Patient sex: F
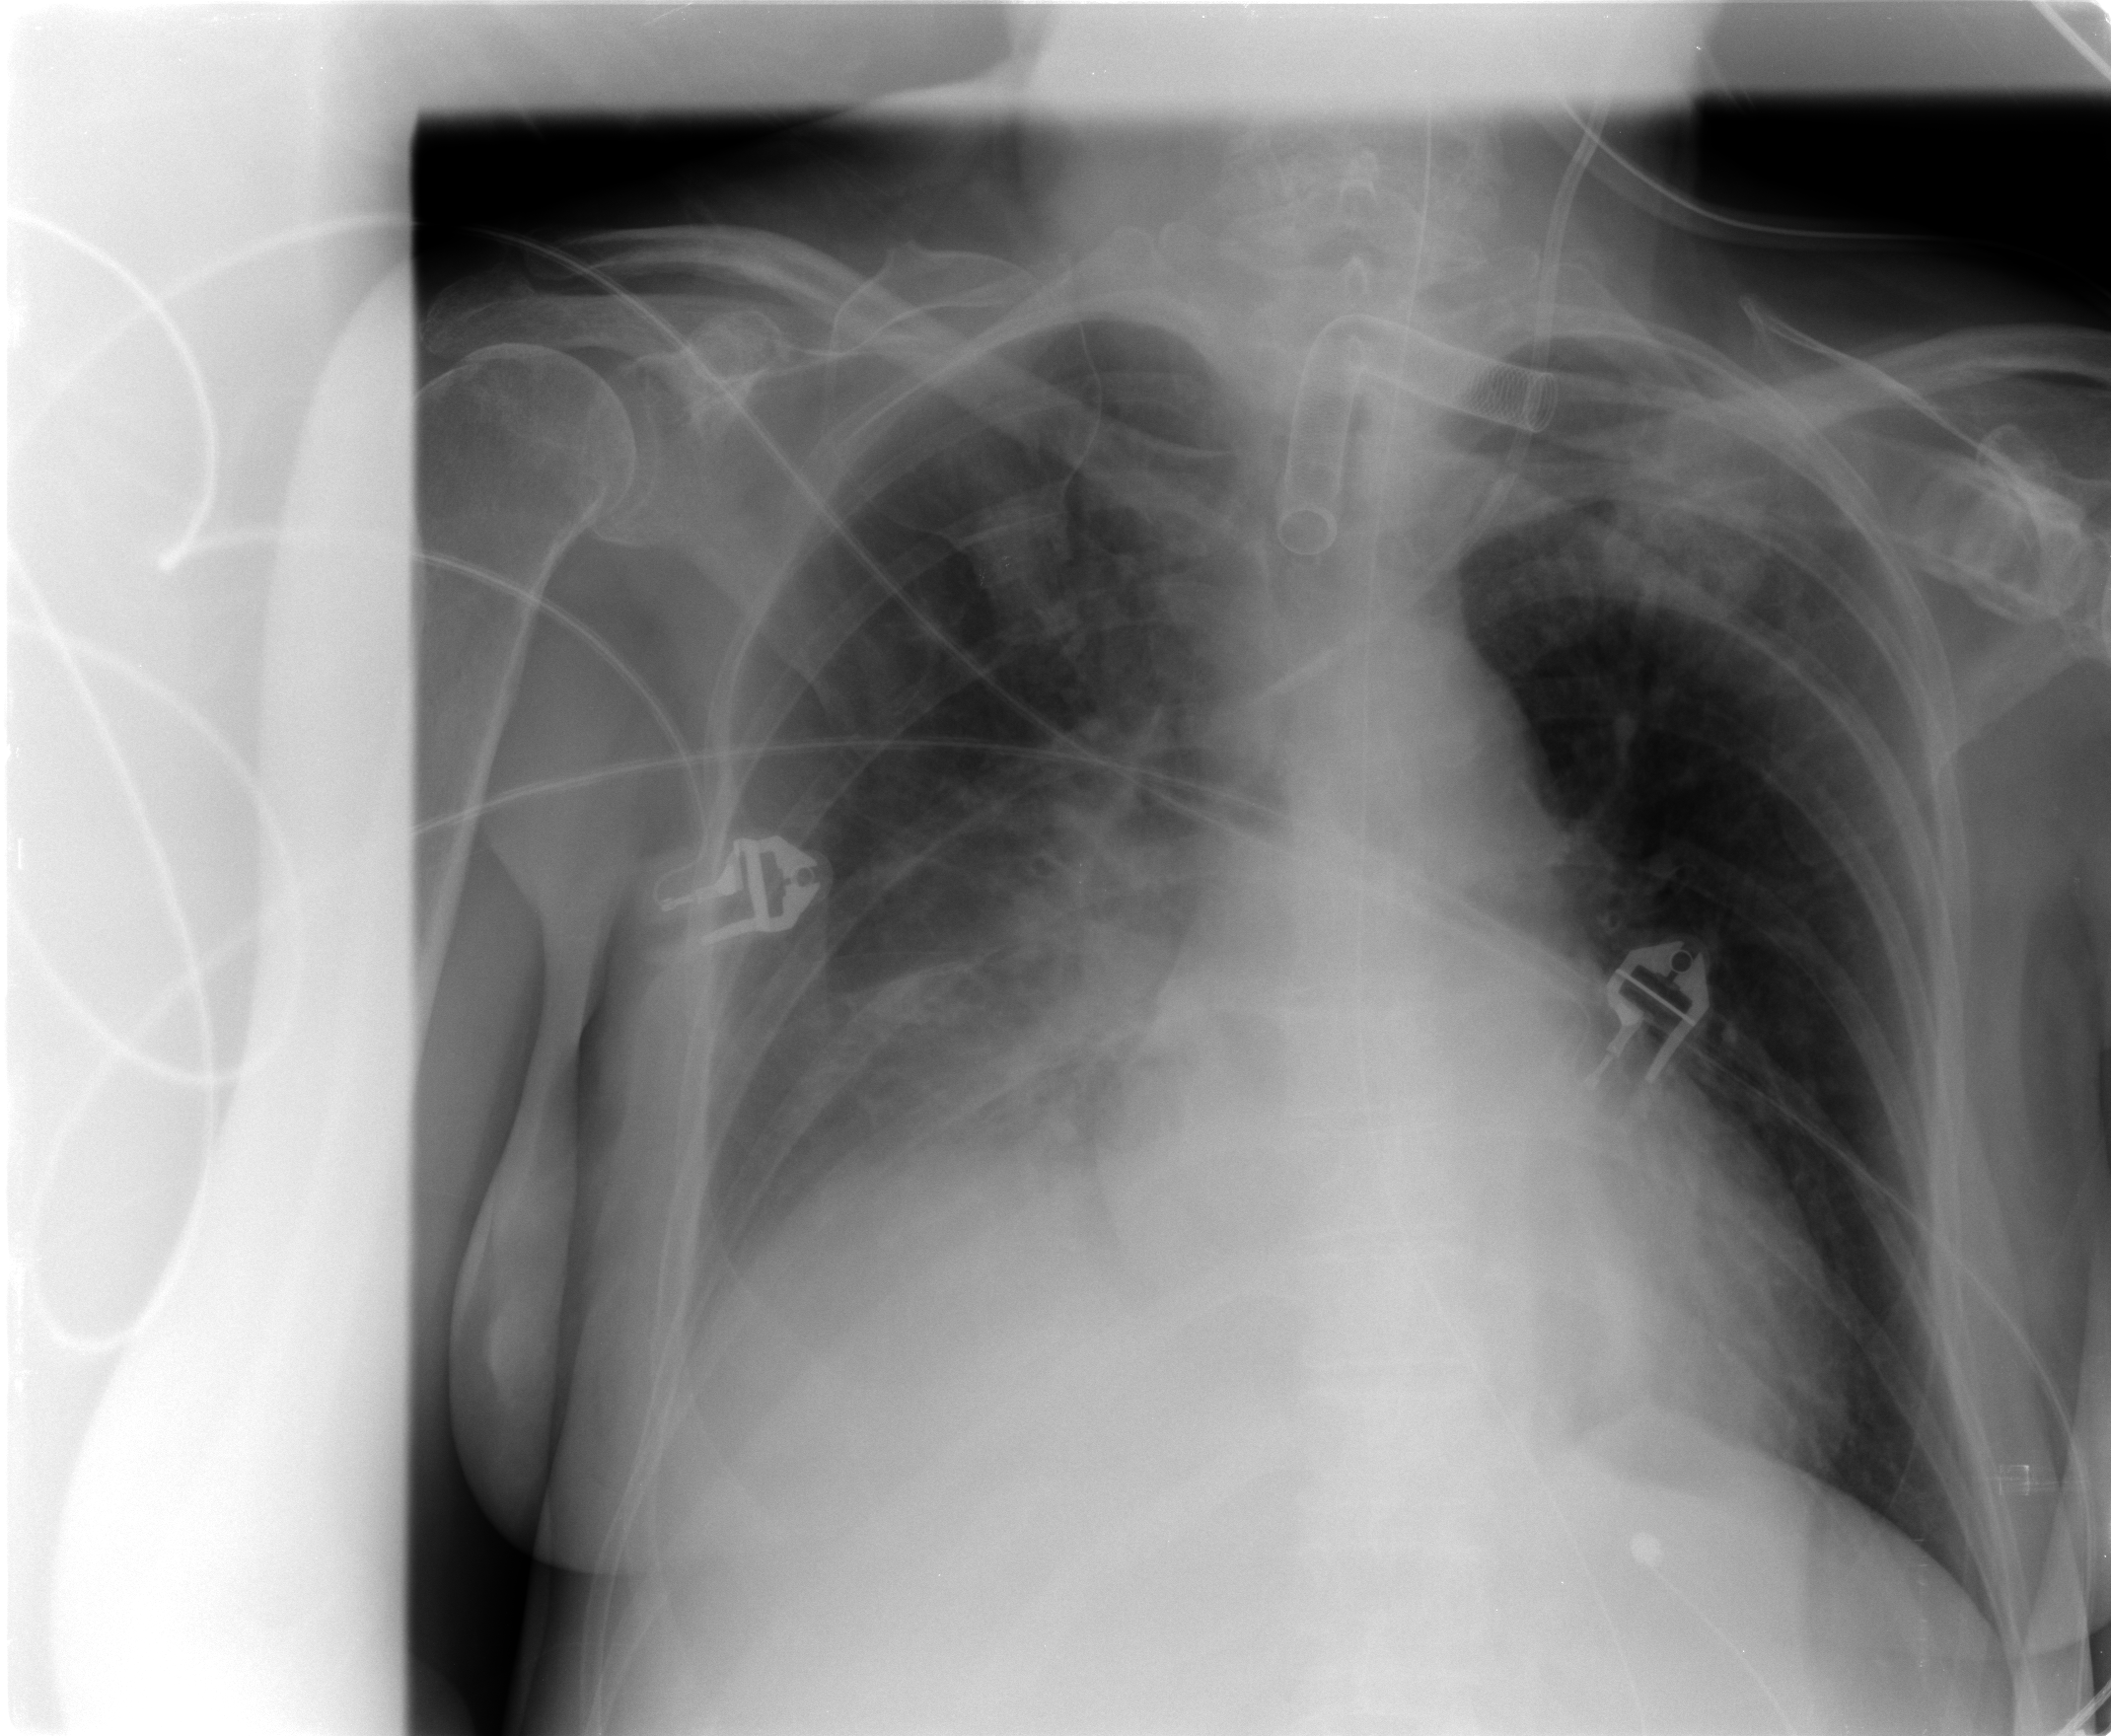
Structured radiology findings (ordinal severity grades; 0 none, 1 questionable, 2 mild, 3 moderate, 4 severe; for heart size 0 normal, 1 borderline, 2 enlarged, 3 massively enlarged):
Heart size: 0
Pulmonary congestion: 2
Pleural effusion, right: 2
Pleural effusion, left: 0
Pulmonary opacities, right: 0
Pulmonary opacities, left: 0
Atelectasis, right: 2
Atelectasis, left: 0